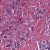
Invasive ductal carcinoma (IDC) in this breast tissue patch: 0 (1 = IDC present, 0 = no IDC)